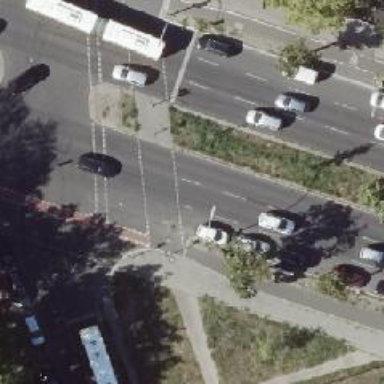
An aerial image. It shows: Asphalt footway with crossing equipped with traffic signals.